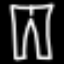
Label: pants